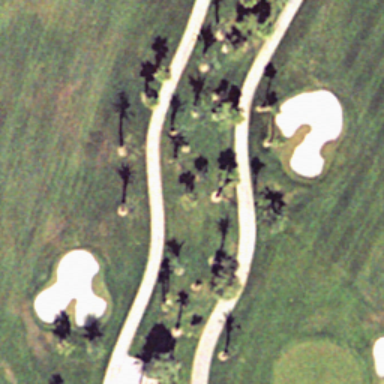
This is a part of a golf course with green turfs and some bunkers and trees .